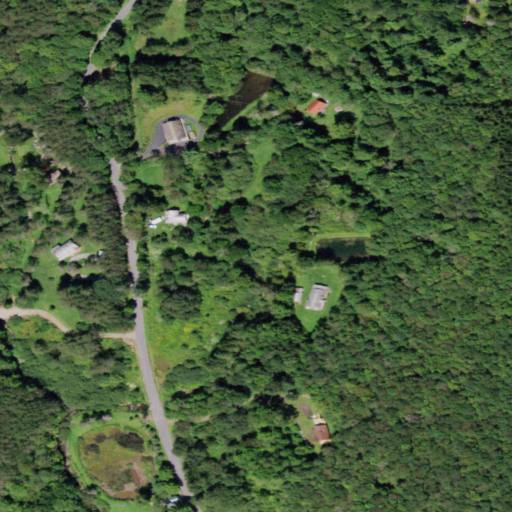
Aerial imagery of valley in New York named Hendricks Hollow containing deciduous forest, mixed forest, open development, low intensity development, and medium intensity development